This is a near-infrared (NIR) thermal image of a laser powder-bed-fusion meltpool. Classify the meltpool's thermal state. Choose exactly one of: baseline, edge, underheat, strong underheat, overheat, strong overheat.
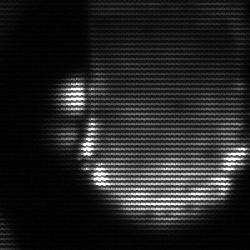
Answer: baseline